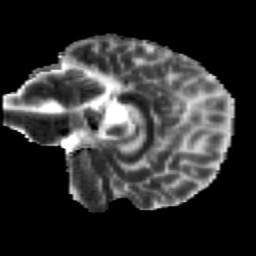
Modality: MD
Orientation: sagittal
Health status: healthy
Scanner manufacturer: siemens
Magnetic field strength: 3 T
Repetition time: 12 s
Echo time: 0.092 s